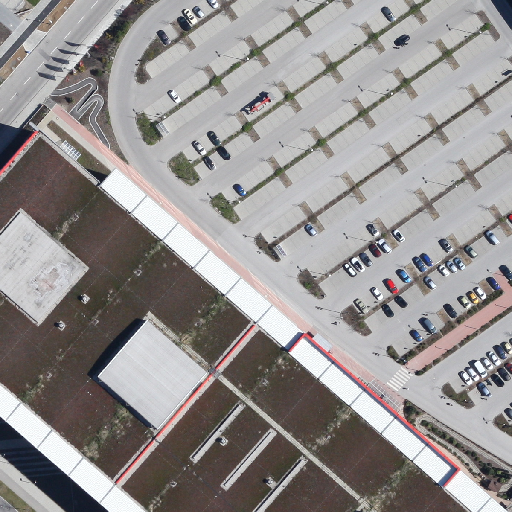
Referring expression: building along the road